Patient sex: M
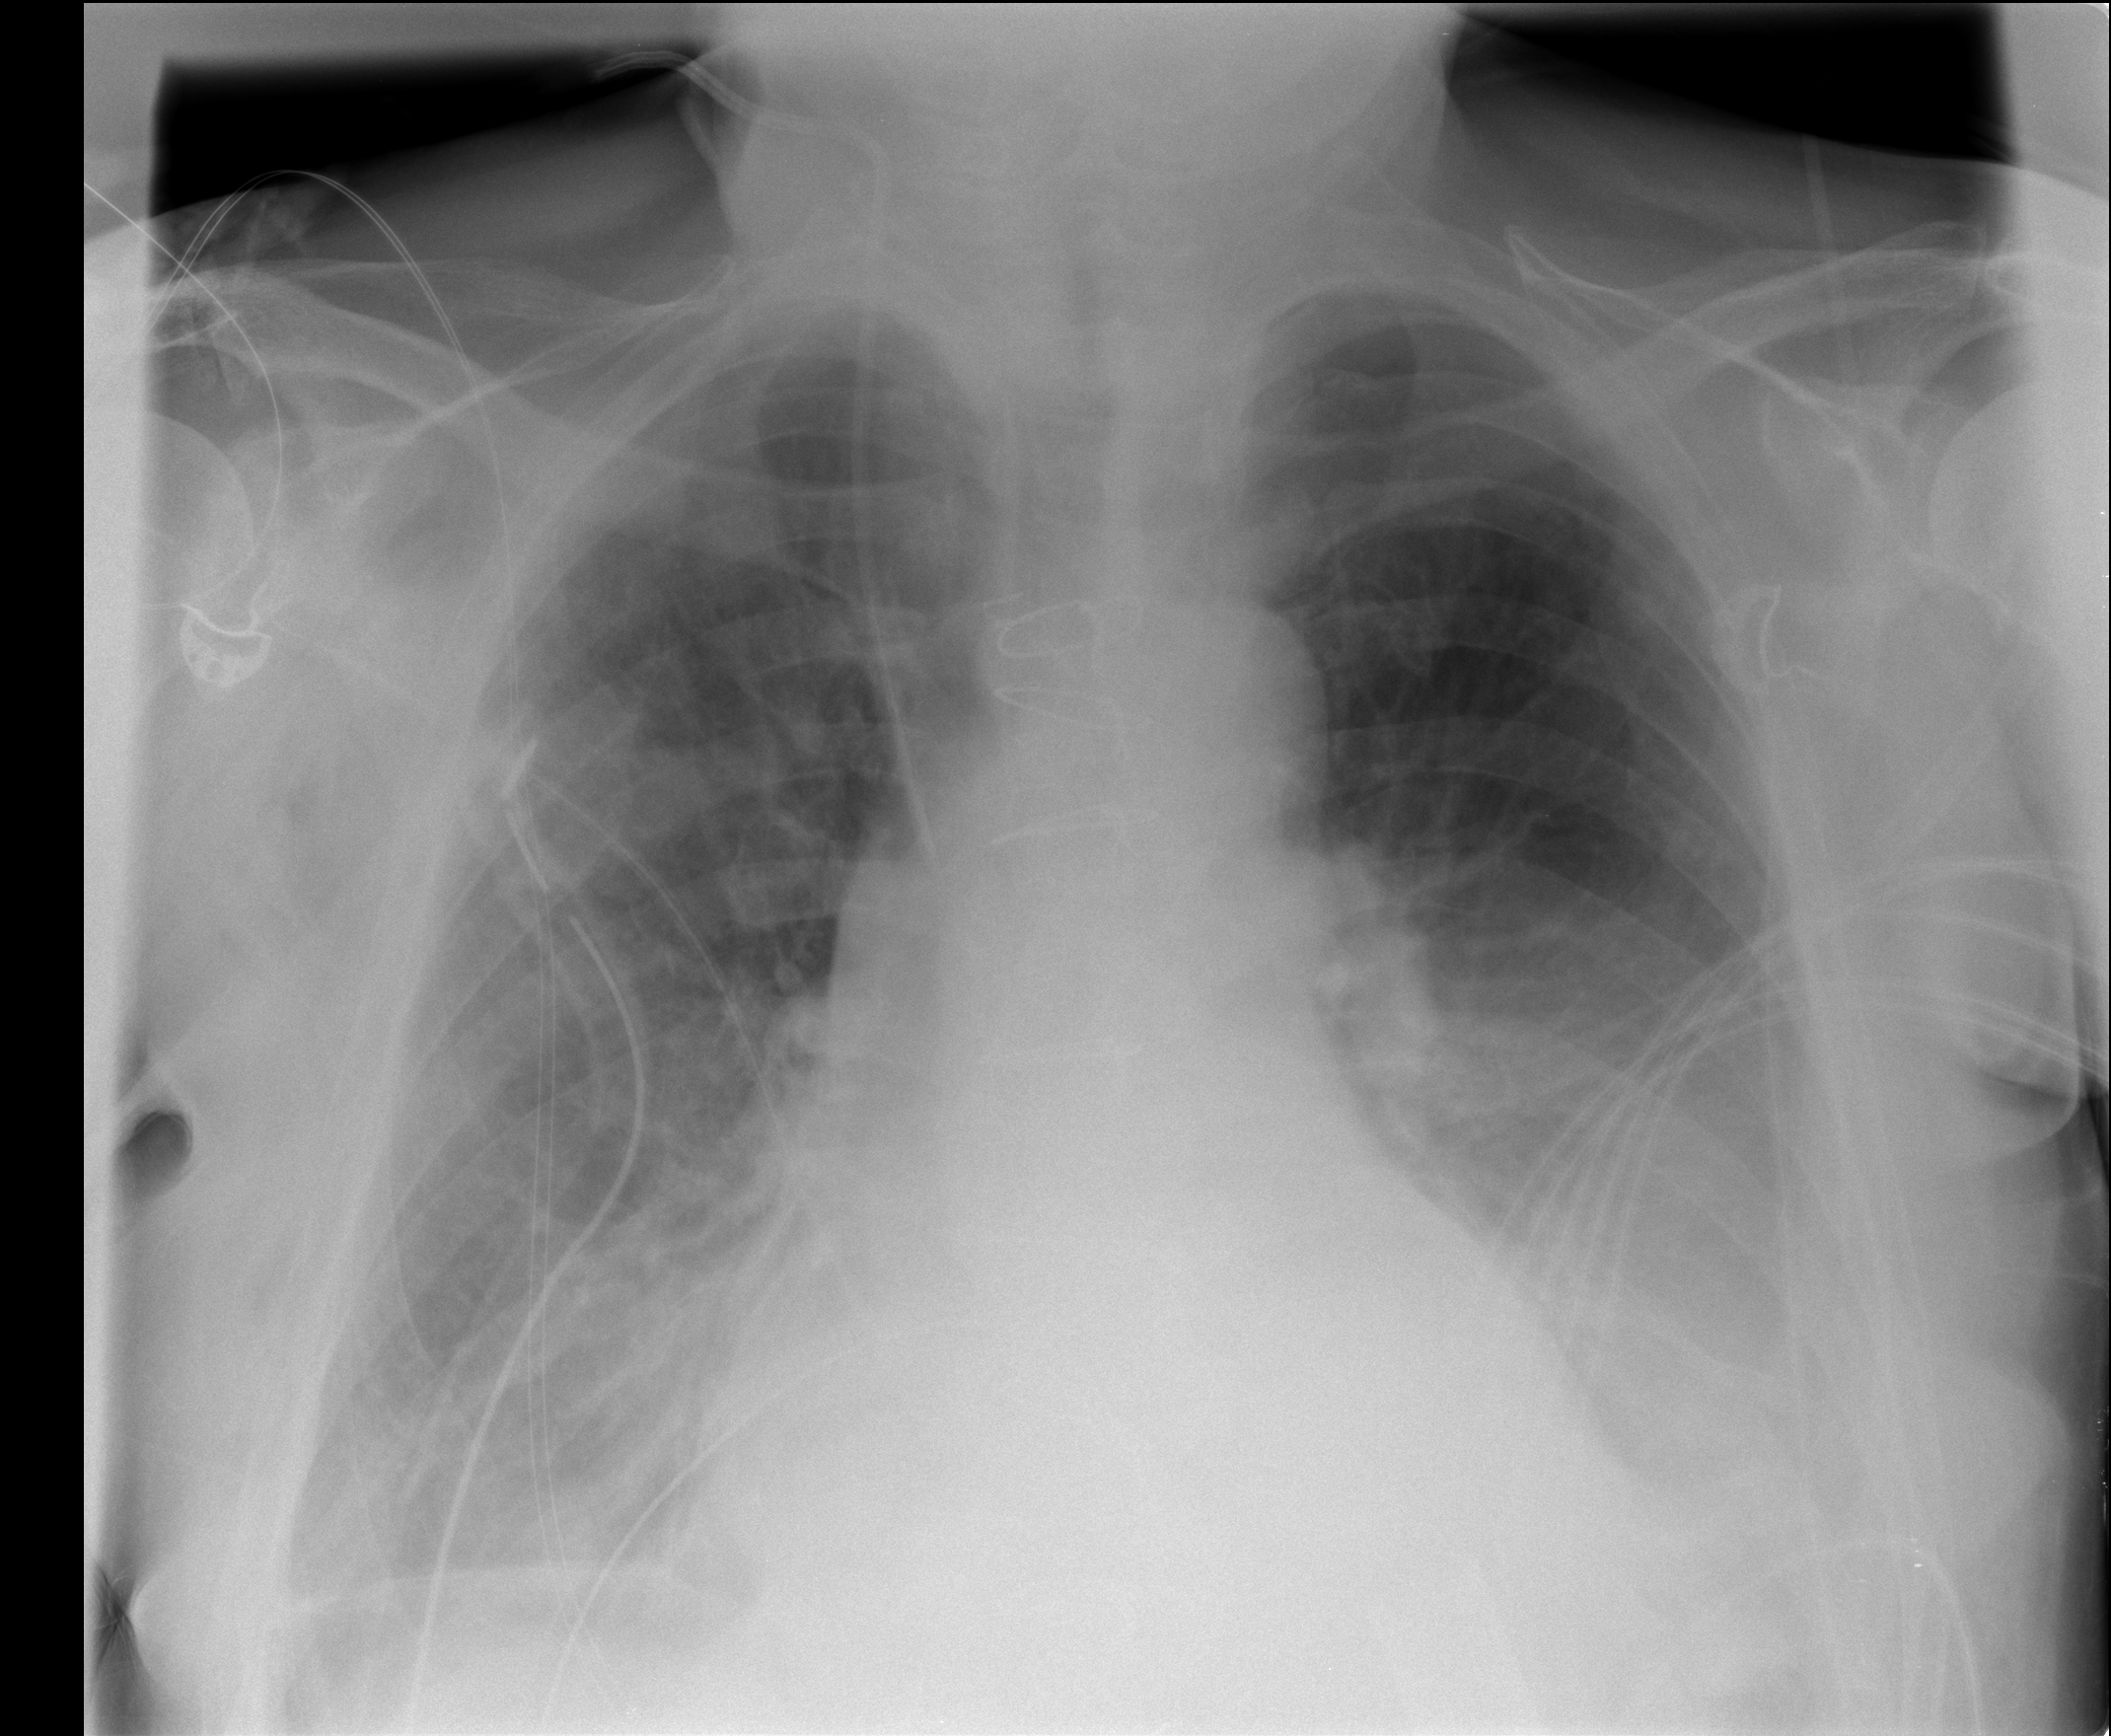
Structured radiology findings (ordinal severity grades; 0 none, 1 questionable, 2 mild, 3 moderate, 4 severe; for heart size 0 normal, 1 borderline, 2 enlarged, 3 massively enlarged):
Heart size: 0
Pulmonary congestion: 0
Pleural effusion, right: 2
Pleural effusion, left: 0
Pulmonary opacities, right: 0
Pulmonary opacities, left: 0
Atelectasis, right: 0
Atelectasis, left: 2